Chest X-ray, AP view. Patient: 46 years old, sex M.
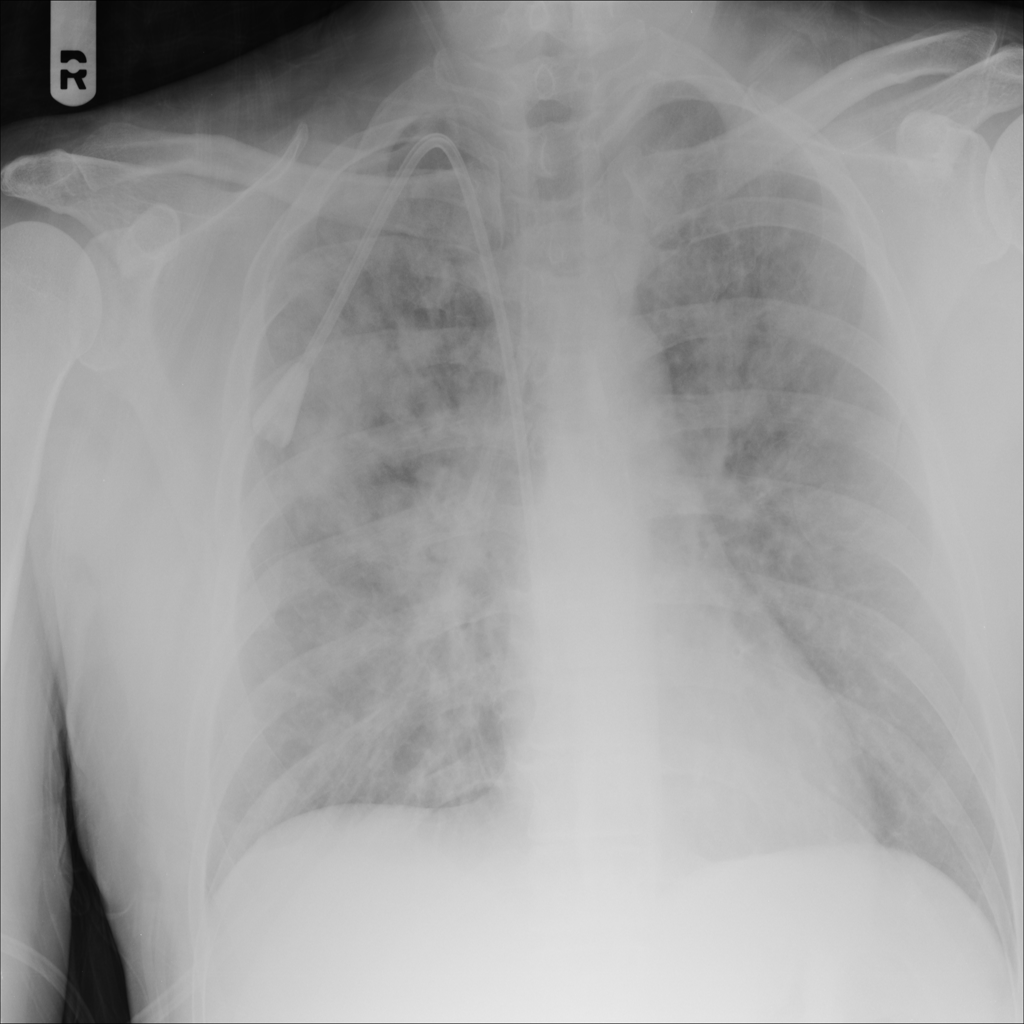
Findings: Effusion, Infiltration